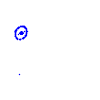
Particle: proton